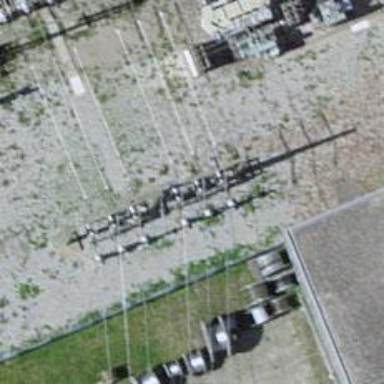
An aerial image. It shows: Power line in the image.